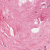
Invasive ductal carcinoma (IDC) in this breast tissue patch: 0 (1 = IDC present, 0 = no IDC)